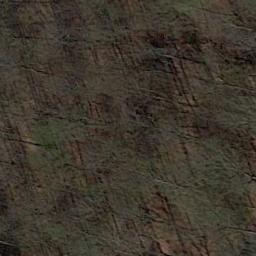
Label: forest